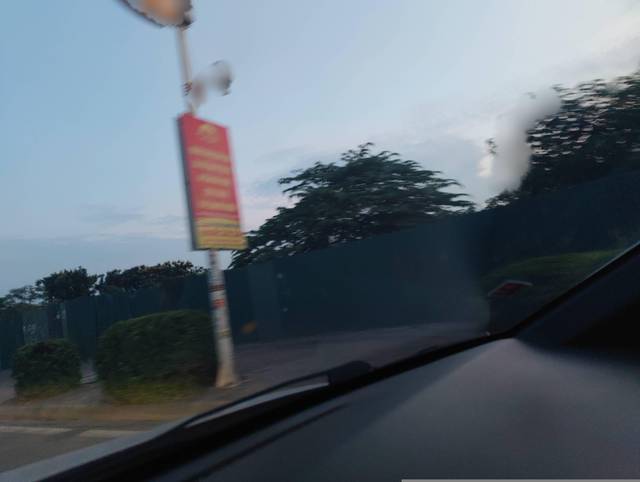
Region: Vietnam
Coordinates: 21.023, 105.905